Question: i have a page where i populate a popup screen, the page consists of some frames when i click on a link which has to populate a popup window it populates the window correctly but the html page alone get the background in block and the frames don't get the backround block.
Please see the image for reference, i will also past the files i use for that :

'''
POPUP.JS
//SETTING UP OUR POPUP
//0 means disabled; 1 means enabled;
var popupStatus = 0;
//loading popup with jQuery magic!
function loadPopup(){
//loads popup only if it is disabled
if(popupStatus==0){
$("#backgroundPopup").css({
"opacity": "0.7"
});
$("#backgroundPopup").fadeIn("slow");
$("#popupContact").fadeIn("slow");
popupStatus = 1;
}
}
//disabling popup with jQuery magic!
function disablePopup(){
//disables popup only if it is enabled
if(popupStatus==1){
$("#backgroundPopup").fadeOut("slow");
$("#popupContact").fadeOut("slow");
popupStatus = 0;
}
}
//centering popup
function centerPopup(){
//request data for centering
var windowWidth = document.documentElement.clientWidth;
var windowHeight = document.documentElement.clientHeight;
var popupHeight = $("#popupContact").height();
var popupWidth = $("#popupContact").width();
//centering
$("#popupContact").css({
"position": "absolute",
"top": windowHeight/2-popupHeight/2,
"left": windowWidth/2-popupWidth/2
});
//only need force for IE6
$("#backgroundPopup").css({
"height": windowHeight
});
}
//CONTROLLING EVENTS IN jQuery
$(document).ready(function(){
//LOADING POPUP
//Click the button event!
$("#button").click(function(){
//centering with css
centerPopup();
//load popup
loadPopup();
});
//CLOSING POPUP
//Click the x event!
$("#popupContactClose").click(function(){
disablePopup();
});
//Click out event!
$("#backgroundPopup").click(function(){
disablePopup();
});
//Press Escape event!
$(document).keypress(function(e){
if(e.keyCode==27 && popupStatus==1){
disablePopup();
}
});
});
and POPUP.CSS
#backgroundPopup{
display:none;
position:fixed;
_position:absolute; /* hack for internet explorer 6*/
height:100%;
width:100%;
top:0;
left:0;
background:#000000;
border:1px solid #cecece;
z-index:1;
}
#popupContact{
display:none;
position:fixed;
_position:absolute; /* hack for internet explorer 6*/
height:384px;
width:750px;
background:#FFFFFF;
border:2px solid #cecece;
z-index:2;
padding:12px;
font-size:13px;
overflow:scroll;
}
#popupContact h1{
text-align:left;
color:#333;
font-size:20px;
border-bottom:1px dotted #D3D3D3;
padding-bottom:5px;
margin-bottom:20px;
}
#popupContactClose{
font-size:14px;
line-height:14px;
right:6px;
top:4px;
position:absolute;
color:#6fa5fd;
font-weight:700;
display:block;
cursor:pointer;
}
#button{
text-align:center;
}
and the html :
<div id="popupContact">
<a id="popupContactClose"><img src="images/x.png" alt="X" /></a>
<h1>Reports</h1>
<table border="0" width="100%" cellpadding="0" cellspacing="0">
<thead>
<tr>
<th class="header">Sl. No</th>
<th class="header">Checkbox</th>
<th class="header">Size</th>
<th class="header">Display</th>
</tr>
</thead>
<tbody>
<tr>
<td>1</td>
<td><input type="checkbox" name="check" id="check" /></td>
<td><input type="text" value="" /></td>
<td><input type="text" value="" /></td>
</tr>
<tr class="odd">
<td>2</td>
<td><input type="checkbox" name="check" id="check" /></td>
<td><input type="text" value="" /></td>
<td><input type="text" value="" /></td>
</tr>
<tr>
<td>3</td>
<td><input type="checkbox" name="check" id="check" /></td>
<td><input type="text" value="" /></td>
<td><input type="text" value="" /></td>
</tr>
<tr class="odd">
<td>4</td>
<td><input type="checkbox" name="check" id="check" /></td>
<td><input type="text" value="" /></td>
<td><input type="text" value="" /></td>
</tr>
<tr>
<td>5</td>
<td><input type="checkbox" name="check" id="check" /></td>
<td><input type="text" value="" /></td>
<td><input type="text" value="" /></td>
</tr>
<tr class="odd">
<td>6</td>
<td><input type="checkbox" name="check" id="check" /></td>
<td><input type="text" value="" /></td>
<td><input type="text" value="" /></td>
</tr>
<tr>
<td>7</td>
<td><input type="checkbox" name="check" id="check" /></td>
<td><input type="text" value="" /></td>
<td><input type="text" value="" /></td>
</tr>
<tr class="odd">
<td>8</td>
<td><input type="checkbox" name="check" id="check" /></td>
<td><input type="text" value="" /></td>
<td><input type="text" value="" /></td>
</tr>
<tr>
<td>9</td>
<td><input type="checkbox" name="check" id="check" /></td>
<td><input type="text" value="" /></td>
<td><input type="text" value="" /></td>
</tr>
<tr class="odd">
<td>10</td>
<td><input type="checkbox" name="check" id="check" /></td>
<td><input type="text" value="" /></td>
<td><input type="text" value="" /></td>
</tr>
<tr>
<td>11</td>
<td><input type="checkbox" name="check" id="check" /></td>
<td><input type="text" value="" /></td>
<td><input type="text" value="" /></td>
</tr>
<tr class="odd">
<td>12</td>
<td><input type="checkbox" name="check" id="check" /></td>
<td><input type="text" value="" /></td>
<td><input type="text" value="" /></td>
</tr>
</tbody>
</table>
</div>
<div id="backgroundPopup"></div>
'''
Please help me how to go about.
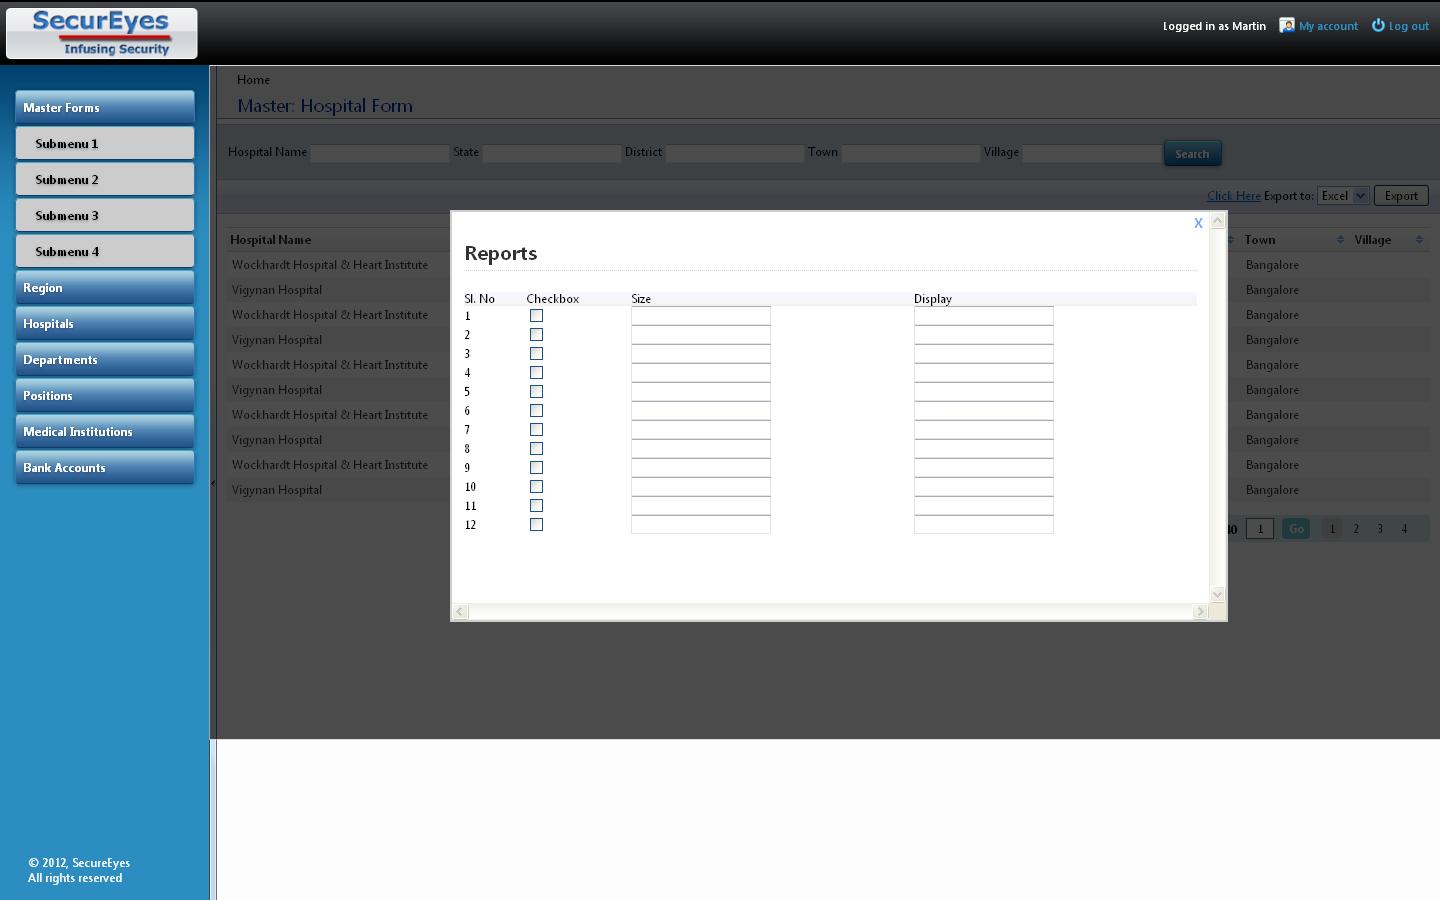
Answer: and it seems from the image that the popup is centered to your middle frame.. so actually you did not get the main window's height and width to position your popup. Also the opacity you applied.. that div is not covering the whole window.. its limited to your current frame I guess..